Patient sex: M
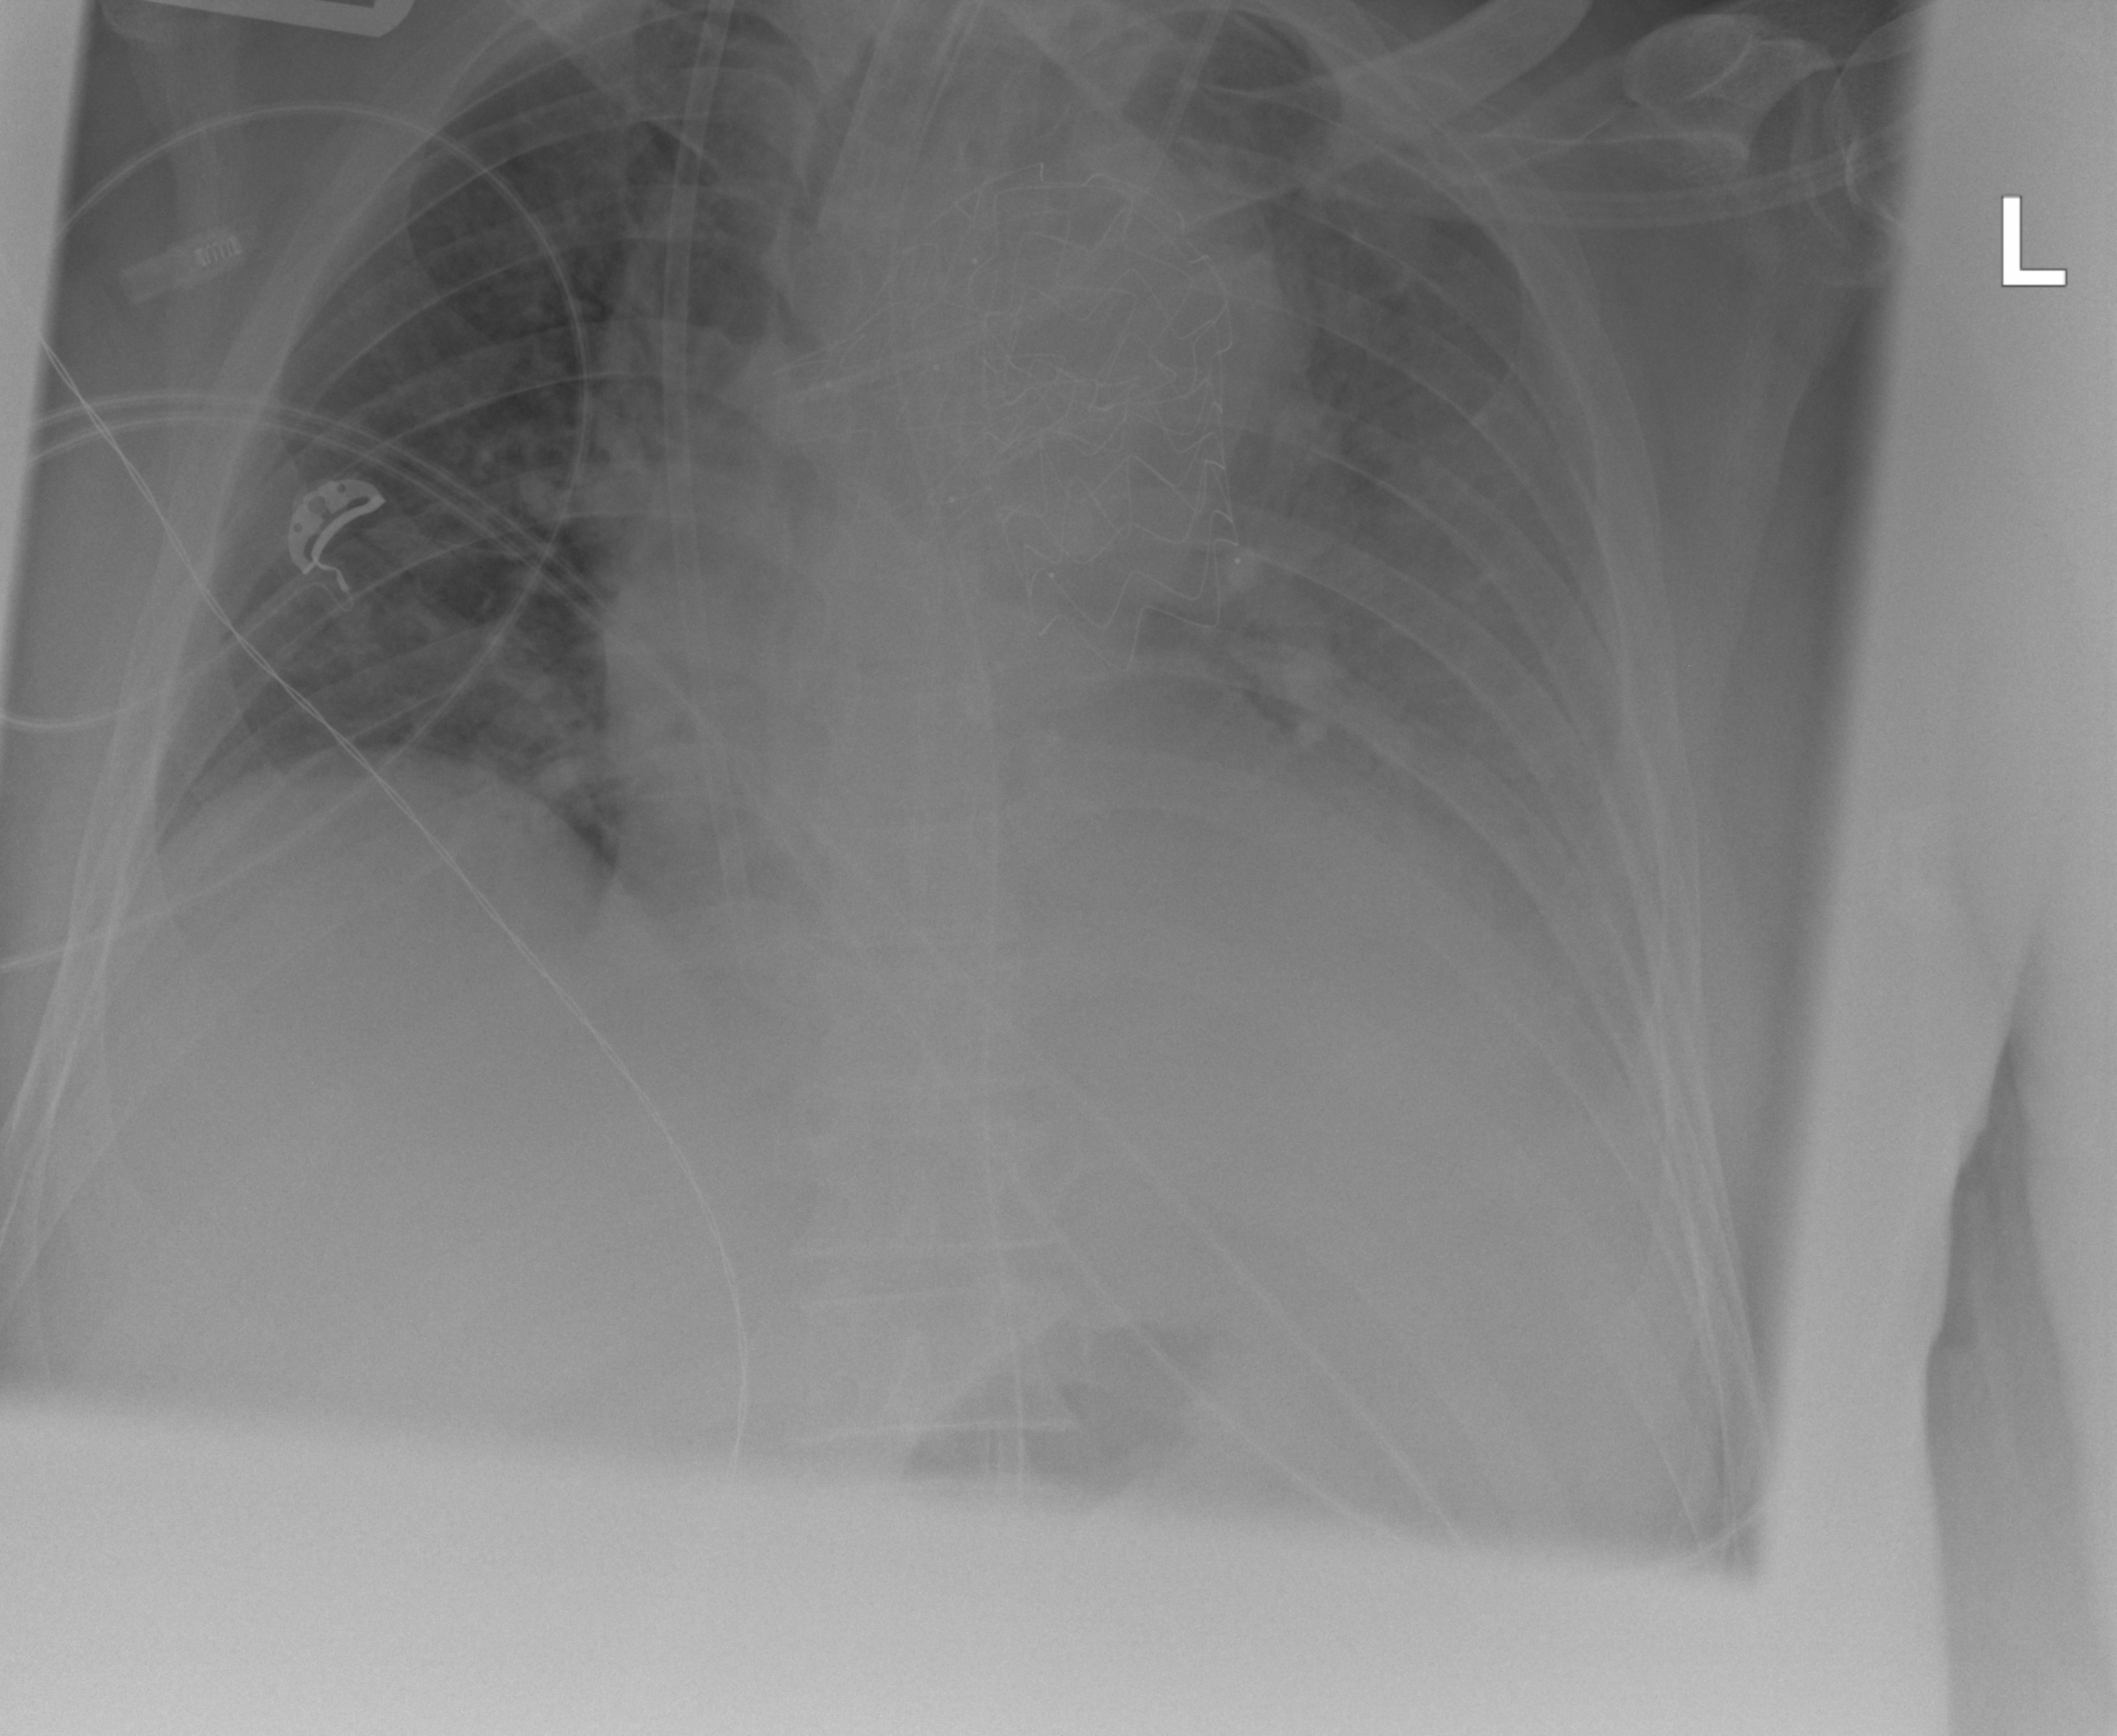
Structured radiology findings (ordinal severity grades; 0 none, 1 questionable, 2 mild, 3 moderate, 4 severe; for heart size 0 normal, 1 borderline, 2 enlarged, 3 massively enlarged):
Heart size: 2
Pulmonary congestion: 1
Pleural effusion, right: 0
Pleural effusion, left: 2
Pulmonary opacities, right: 0
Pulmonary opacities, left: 0
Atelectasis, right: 0
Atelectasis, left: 2